Field crop: maize
Growth stage: 2
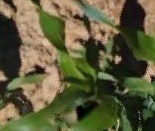
Species: maize